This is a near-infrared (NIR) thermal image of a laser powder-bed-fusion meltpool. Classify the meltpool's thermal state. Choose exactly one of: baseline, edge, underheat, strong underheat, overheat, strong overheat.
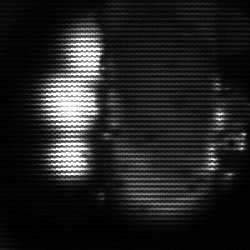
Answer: strong underheat